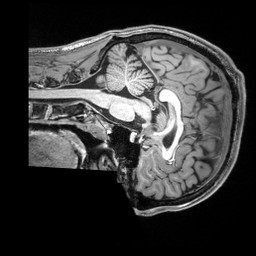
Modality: T1w
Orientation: sagittal
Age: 26
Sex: male
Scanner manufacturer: siemens
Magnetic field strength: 3 T
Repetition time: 2.5 s
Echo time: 0.00343 s